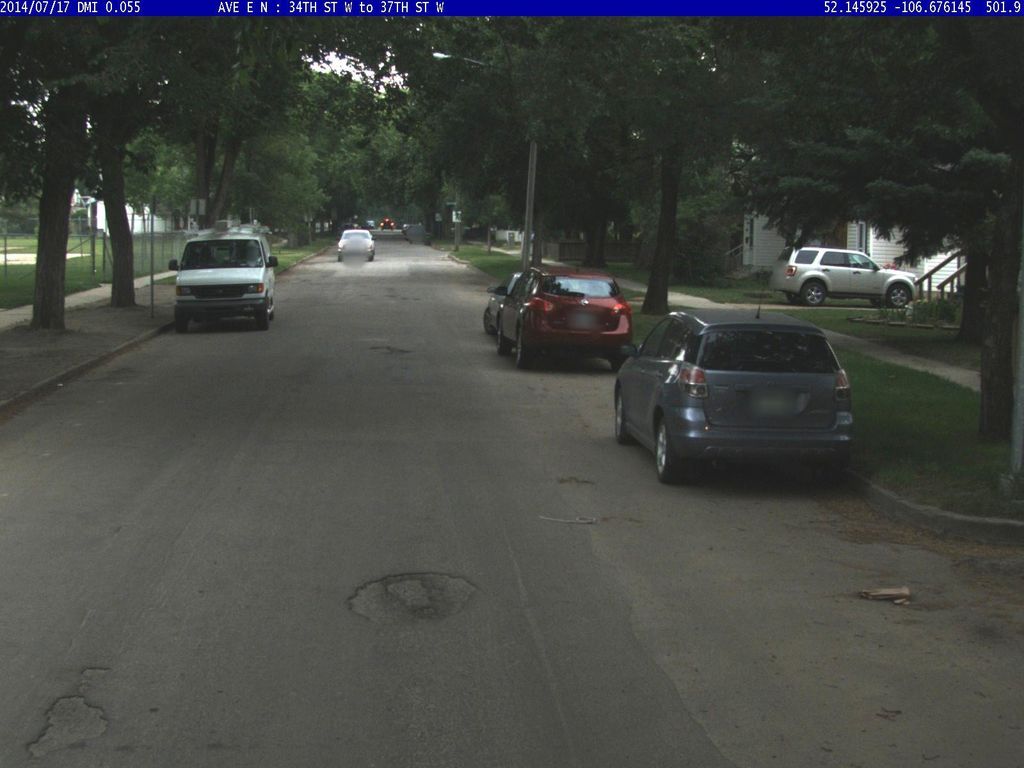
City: saskatoon